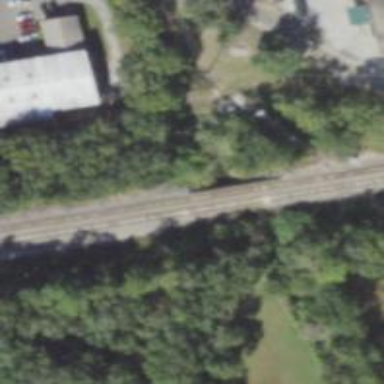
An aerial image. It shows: Railway bridge.